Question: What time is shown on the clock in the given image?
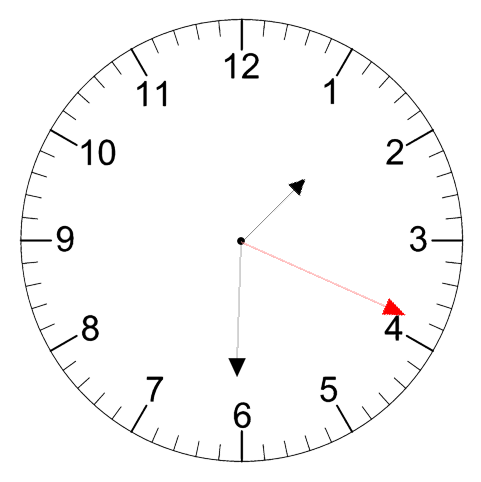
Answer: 01:30:19